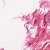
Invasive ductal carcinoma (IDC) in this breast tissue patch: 0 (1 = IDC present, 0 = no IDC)